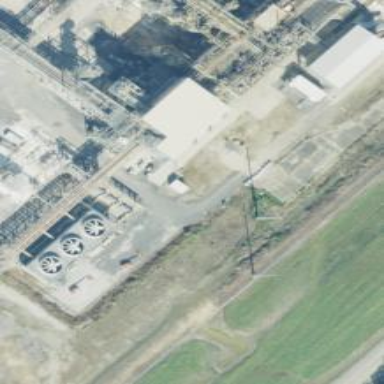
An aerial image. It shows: Power tower.